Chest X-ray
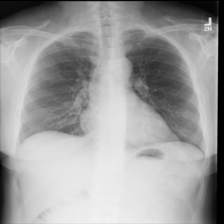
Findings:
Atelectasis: negative
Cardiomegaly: negative
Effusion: negative
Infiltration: negative
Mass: negative
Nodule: negative
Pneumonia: negative
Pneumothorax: negative
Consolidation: negative
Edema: negative
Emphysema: negative
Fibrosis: negative
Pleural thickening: negative
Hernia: negative